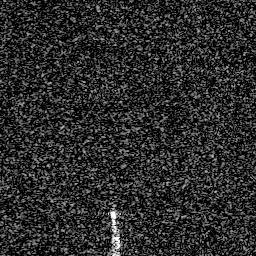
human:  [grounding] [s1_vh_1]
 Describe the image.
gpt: In the satellite image, there is  <ref>1 medium ship </ref> <box>[[41, 79, 49, 96, 0]]</box> located at bottom.